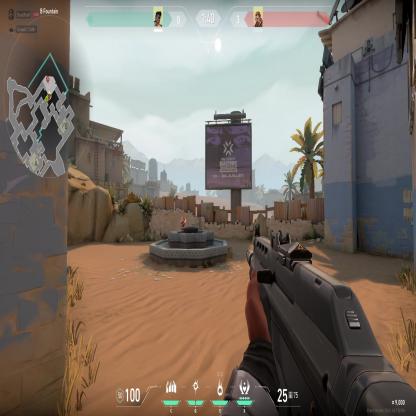
Label: enemy